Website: macys
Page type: delivery-shipping
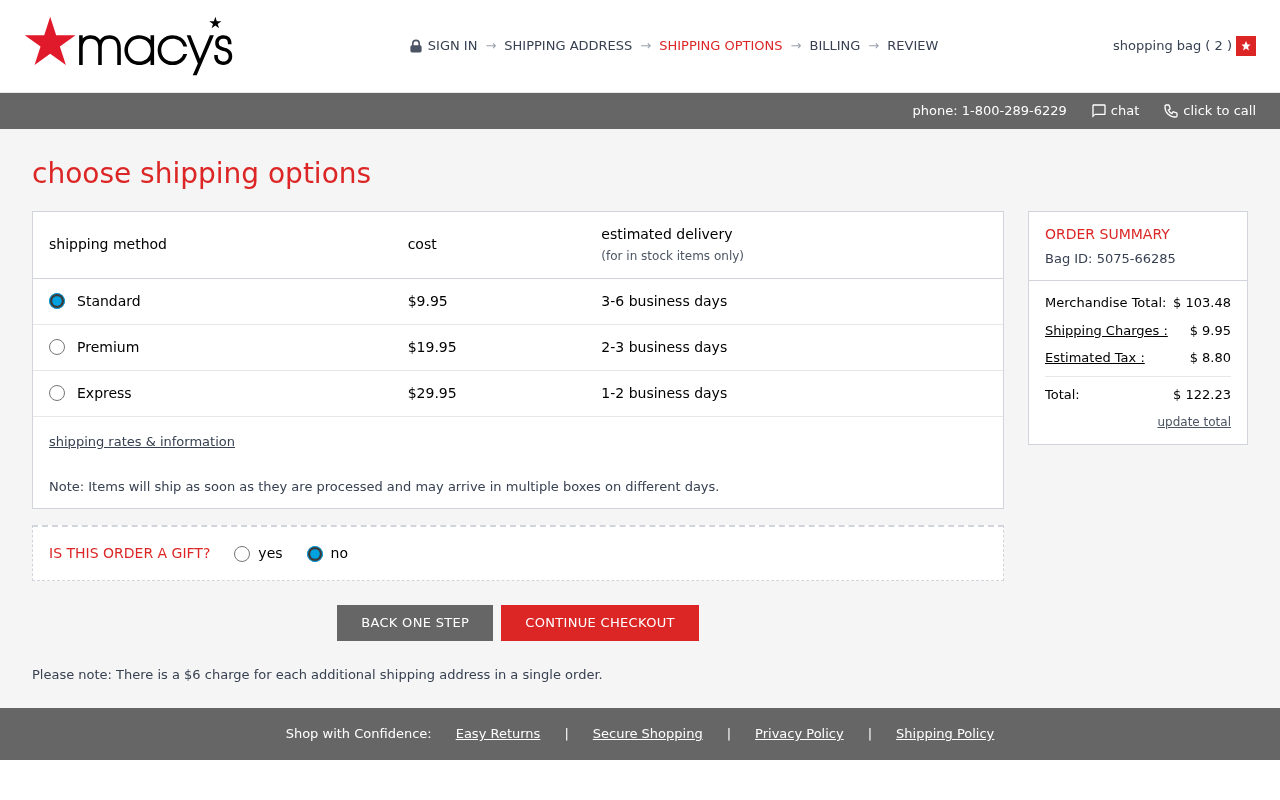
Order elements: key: ORDER_NUM_ITEMS
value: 2
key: ORDER_SHIPPING_COST
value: $ 9.95
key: ORDER_SHIPPING_COST
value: $9.95
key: ORDER_ID
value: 5075-66285
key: ORDER_SUBTOTAL
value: $ 103.48
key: ORDER_TAX
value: $ 8.80
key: ORDER_TOTAL
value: $ 122.23